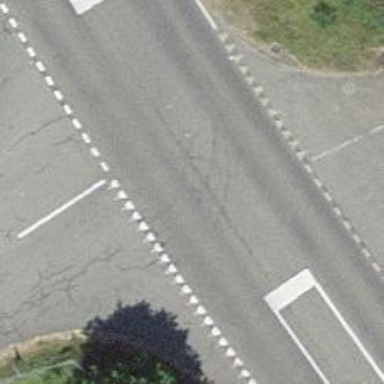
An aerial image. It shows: Asphalt road classified as primary highway.